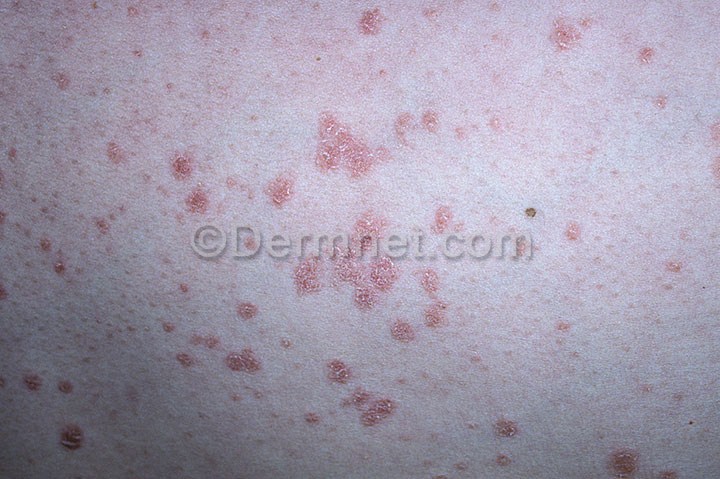
Disease: Psoriasis pictures Lichen Planus and related diseases